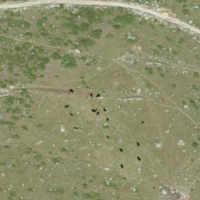
EUNIS habitat code: 26
Species observed at this site:
Juniperus communis
Ranunculus glacialis
Chorthippus brunneus